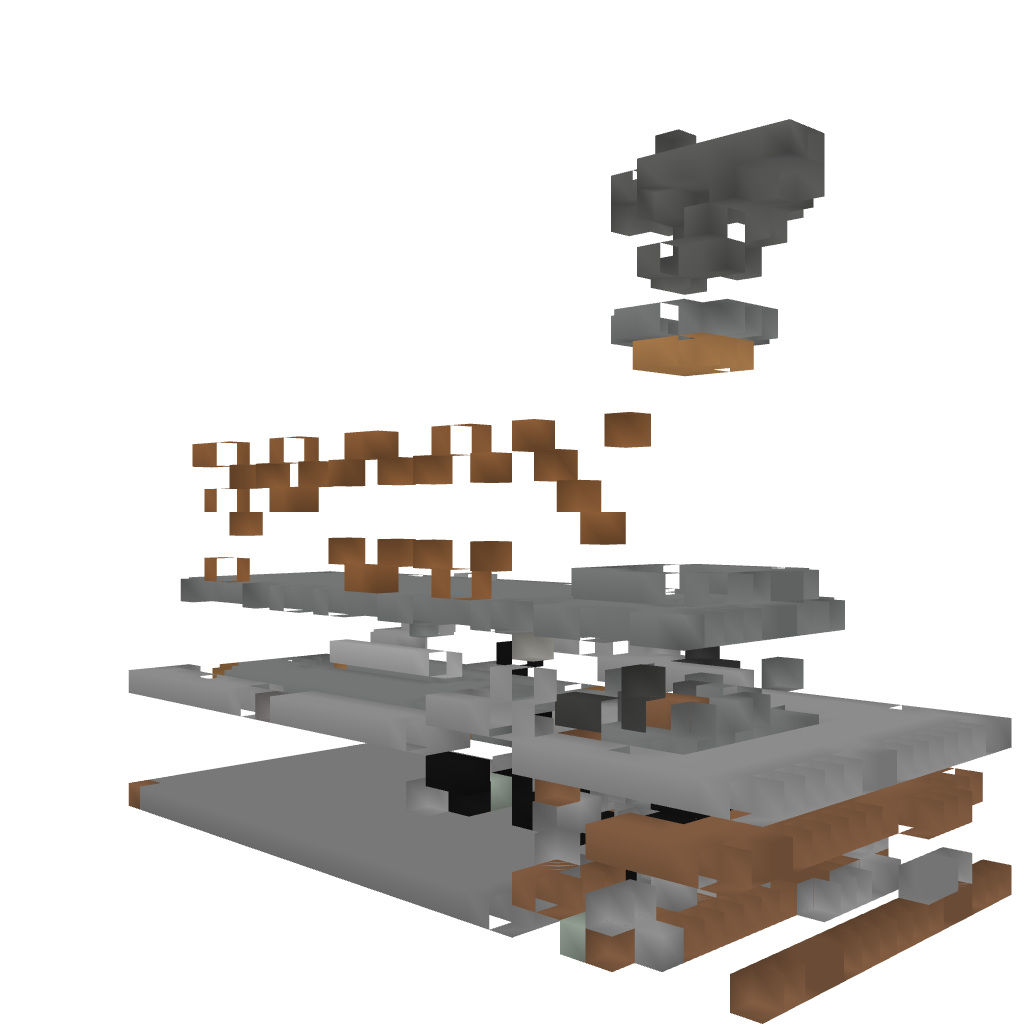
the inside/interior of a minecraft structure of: Working Bacon Factory